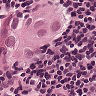
Metastatic tissue present: yes